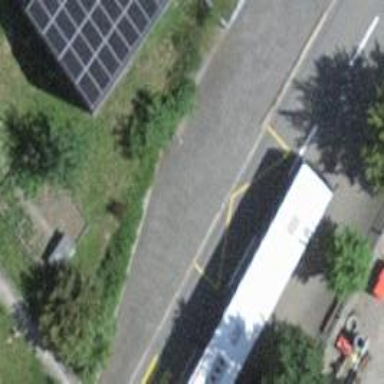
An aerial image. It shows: Bus stop with shelter. It is platform for public transport.